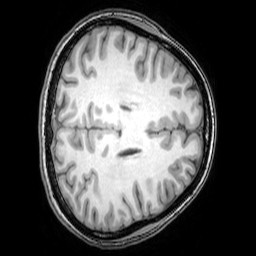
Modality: T1w
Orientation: axial
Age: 24
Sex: female
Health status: healthy
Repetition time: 0.081 s
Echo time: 0.037 s